Question: I am trying to restrict users input when selecting time on 'input=time'.
so is it possible to disable the small clear button from the input?

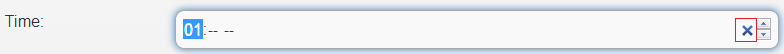
Answer: Your straight-forward solution for all up-to-date browsers could be:
'''
input[type="time"]::-webkit-clear-button {
display: none;
}
'''
If you're willing to specify it only for Internet Explorer 10 you should style it with
<URL>:
'''
input[type="time"]::-ms-clear {
display: none;
}
'''
You could also do it using 'width' and 'height' for all 'input' elements:
'''
input::-ms-clear {
width: 0;
height: 0;
}
'''
If you want to apply it only to input with text type:
'''
input[type=text]::-ms-clear {
display: none;
}
'''
### EDIT 1:
If it doesn't work, then you must make sure that you haven't selected mode other than IE10/Standard in F12 tools!
### EDIT 2:
Additionally you might find other pseudo-controls interesting:
'''
/* Hide the cancel button */
::-webkit-search-cancel-button {
-webkit-appearance: none;
}
/* Hide the magnifying glass */
::-webkit-search-results-button {
-webkit-appearance: none;
}
/* Remove the rounded corners */
input[type=search] {
-webkit-appearance: none;
}
'''